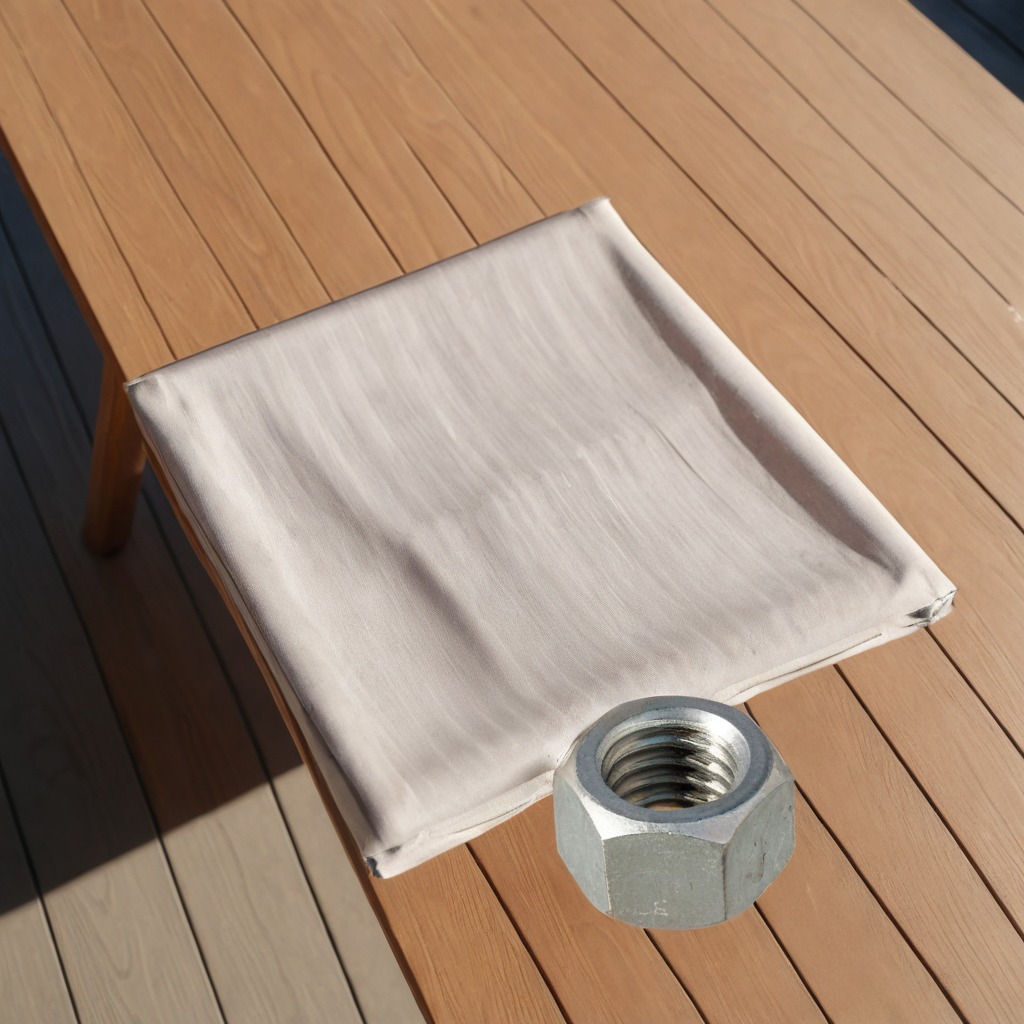
A metal nut is lying on the wooden table.